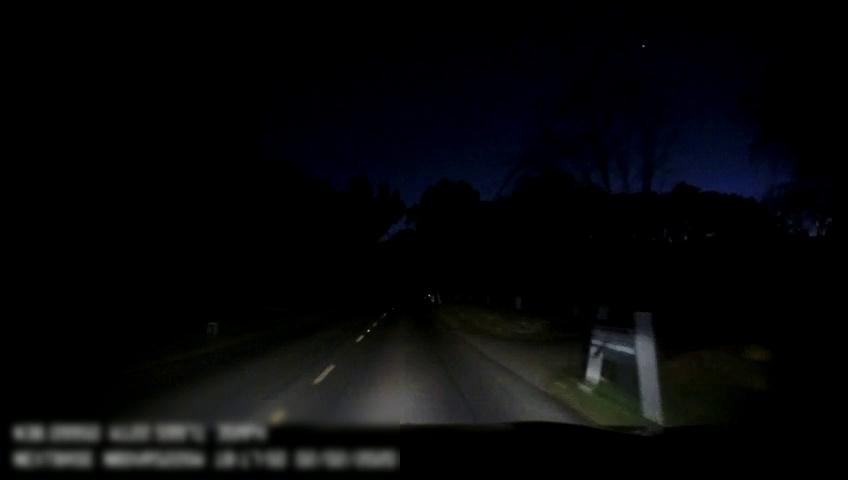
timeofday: Night
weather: Other
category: Drivable Space
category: Lanes | Opposite Lane
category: Lanes | Current Lane